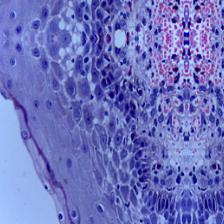
Diagnosis: Normal